Question: Suppose I have 3 models:
Chess Player
Tournament
Participation
"Participation" is a junction table of two others.

I use the following InlineFormSet in admin panel in order to show some fields from Participation model.
'''
from .models import Participation
class ParticipationInline(admin.TabularInline):
model = Participation
formset = ParticipationAdminFormset
class BaseParticipationAdminFormset(BaseInlineFormSet):
def clean(self):
# Some code
# ...
def _construct_form(self, i, **kwargs):
# Some code
# ...
ParticipationAdminFormset = inlineformset_factory(
Tournament, Participation,
formset=BaseParticipationAdminFormset,
fields=("chess_player_id", "tournament_id", "is_active")
)
'''
The Question:
How can I include any fields from "Chess_Player" model, e.g. "first_name", into the FormSet above?
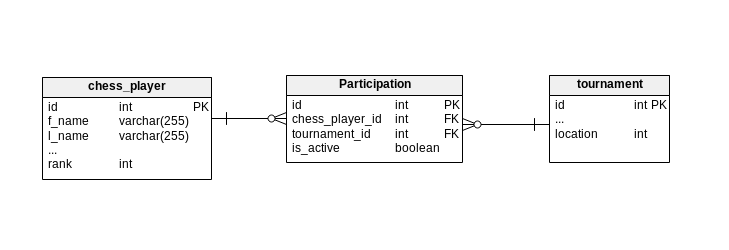
Answer: After a little surfing, I managed to solve the problem:
All what I had to do was to add read-only fields and include chess_player attributes:
'''
class ParticipationInline(admin.TabularInline):
model = Participation
formset = ParticipationAdminFormset
readonly_fields = ['chess_player_name']
def chess_player_name(self, instance):
return instance.chess_player.first_name
'''